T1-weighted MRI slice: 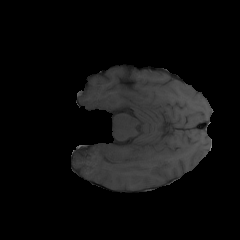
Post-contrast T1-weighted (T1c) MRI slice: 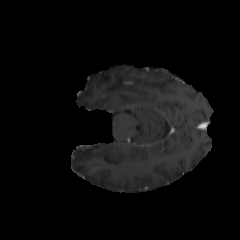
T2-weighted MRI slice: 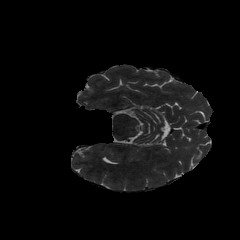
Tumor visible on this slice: no